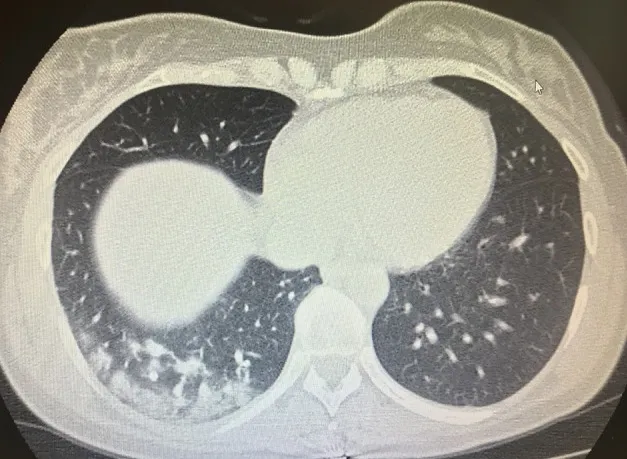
Lung CT scan with evidence of multifocal pneaumonia.
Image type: radiology (ct)